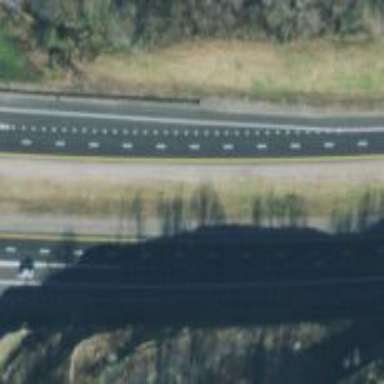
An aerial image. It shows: View of motorway.